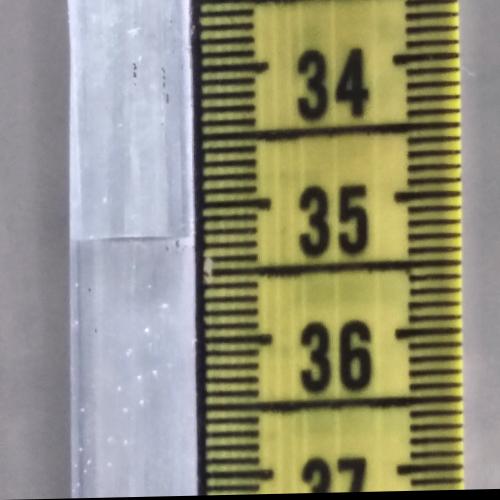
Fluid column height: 35.2 cm